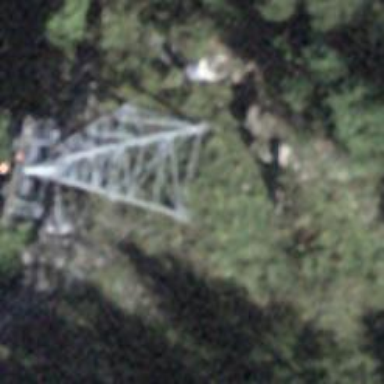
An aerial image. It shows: Pylon used for aerialway.